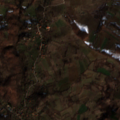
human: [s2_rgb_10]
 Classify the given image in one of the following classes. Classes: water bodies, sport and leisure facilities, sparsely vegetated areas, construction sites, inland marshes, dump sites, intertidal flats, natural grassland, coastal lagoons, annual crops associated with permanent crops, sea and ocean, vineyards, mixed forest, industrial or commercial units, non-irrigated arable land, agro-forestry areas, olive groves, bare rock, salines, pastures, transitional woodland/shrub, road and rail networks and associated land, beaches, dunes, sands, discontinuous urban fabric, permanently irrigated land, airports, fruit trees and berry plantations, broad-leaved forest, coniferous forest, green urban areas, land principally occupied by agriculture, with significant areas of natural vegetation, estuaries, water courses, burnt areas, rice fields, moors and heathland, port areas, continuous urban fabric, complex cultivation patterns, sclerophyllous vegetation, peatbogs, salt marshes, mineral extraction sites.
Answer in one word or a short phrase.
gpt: complex cultivation patterns, land principally occupied by agriculture, with significant areas of natural vegetation, broad-leaved forest